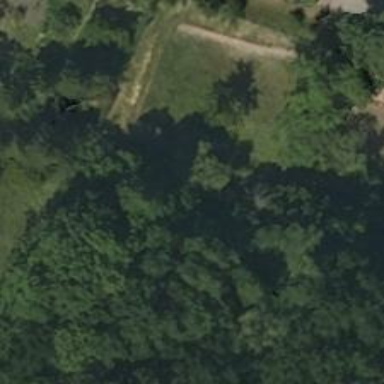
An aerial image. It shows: Evergreen broadleaved tree.